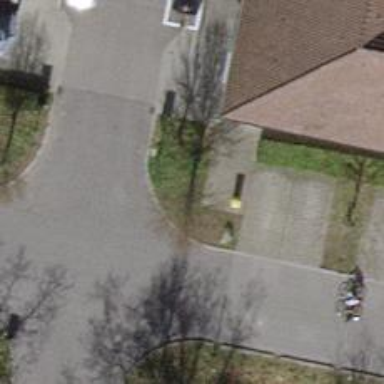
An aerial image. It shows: Post box.